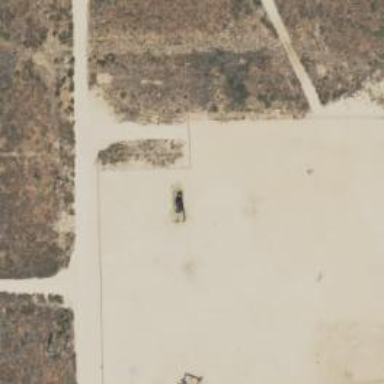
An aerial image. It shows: Petroleum well.